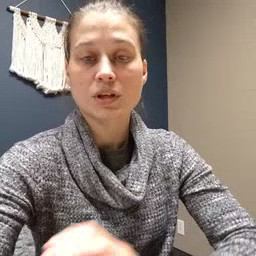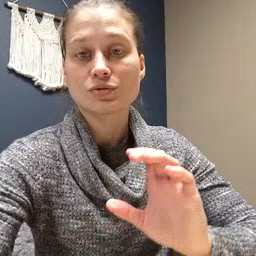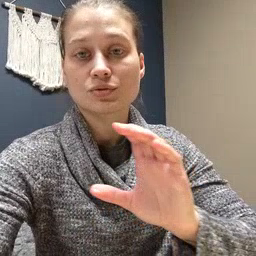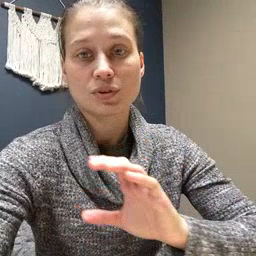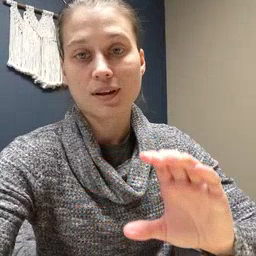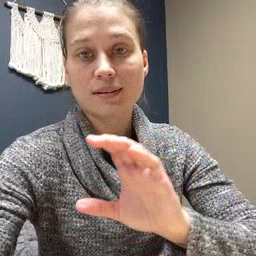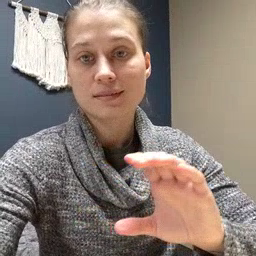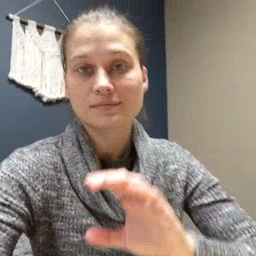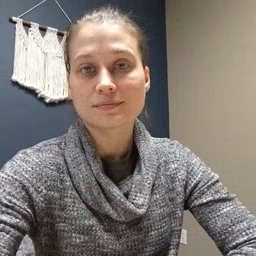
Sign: chocolate